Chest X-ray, PA view. Patient: 21 years old, sex F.
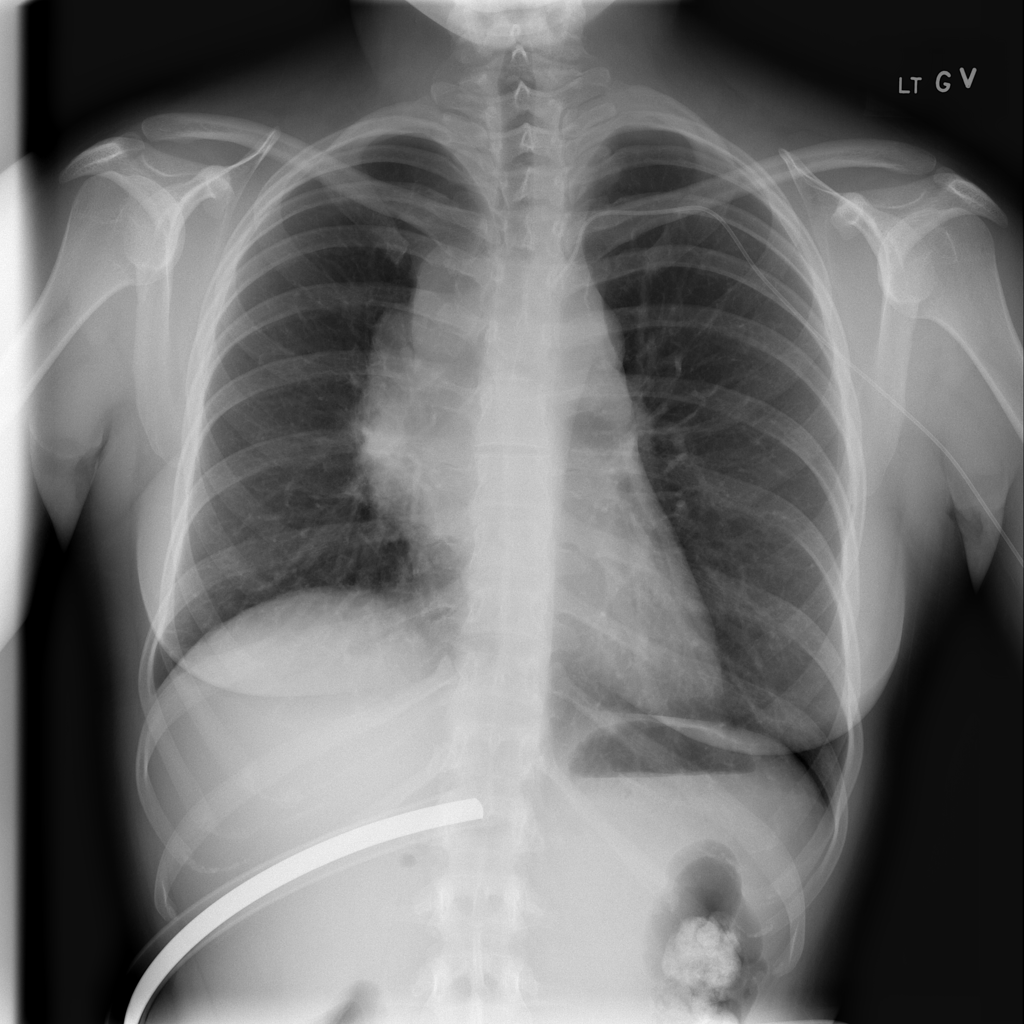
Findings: No Finding